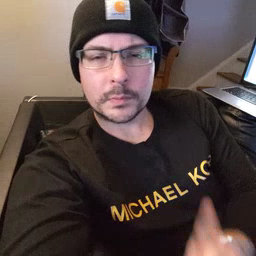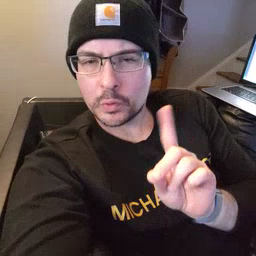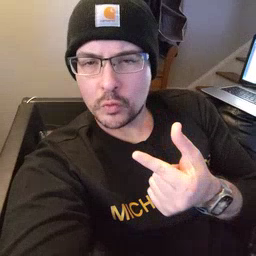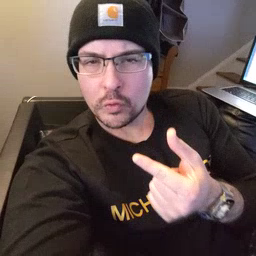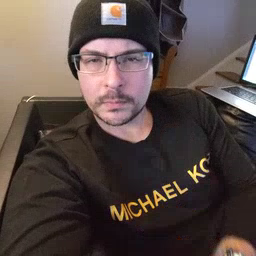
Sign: dog